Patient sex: M
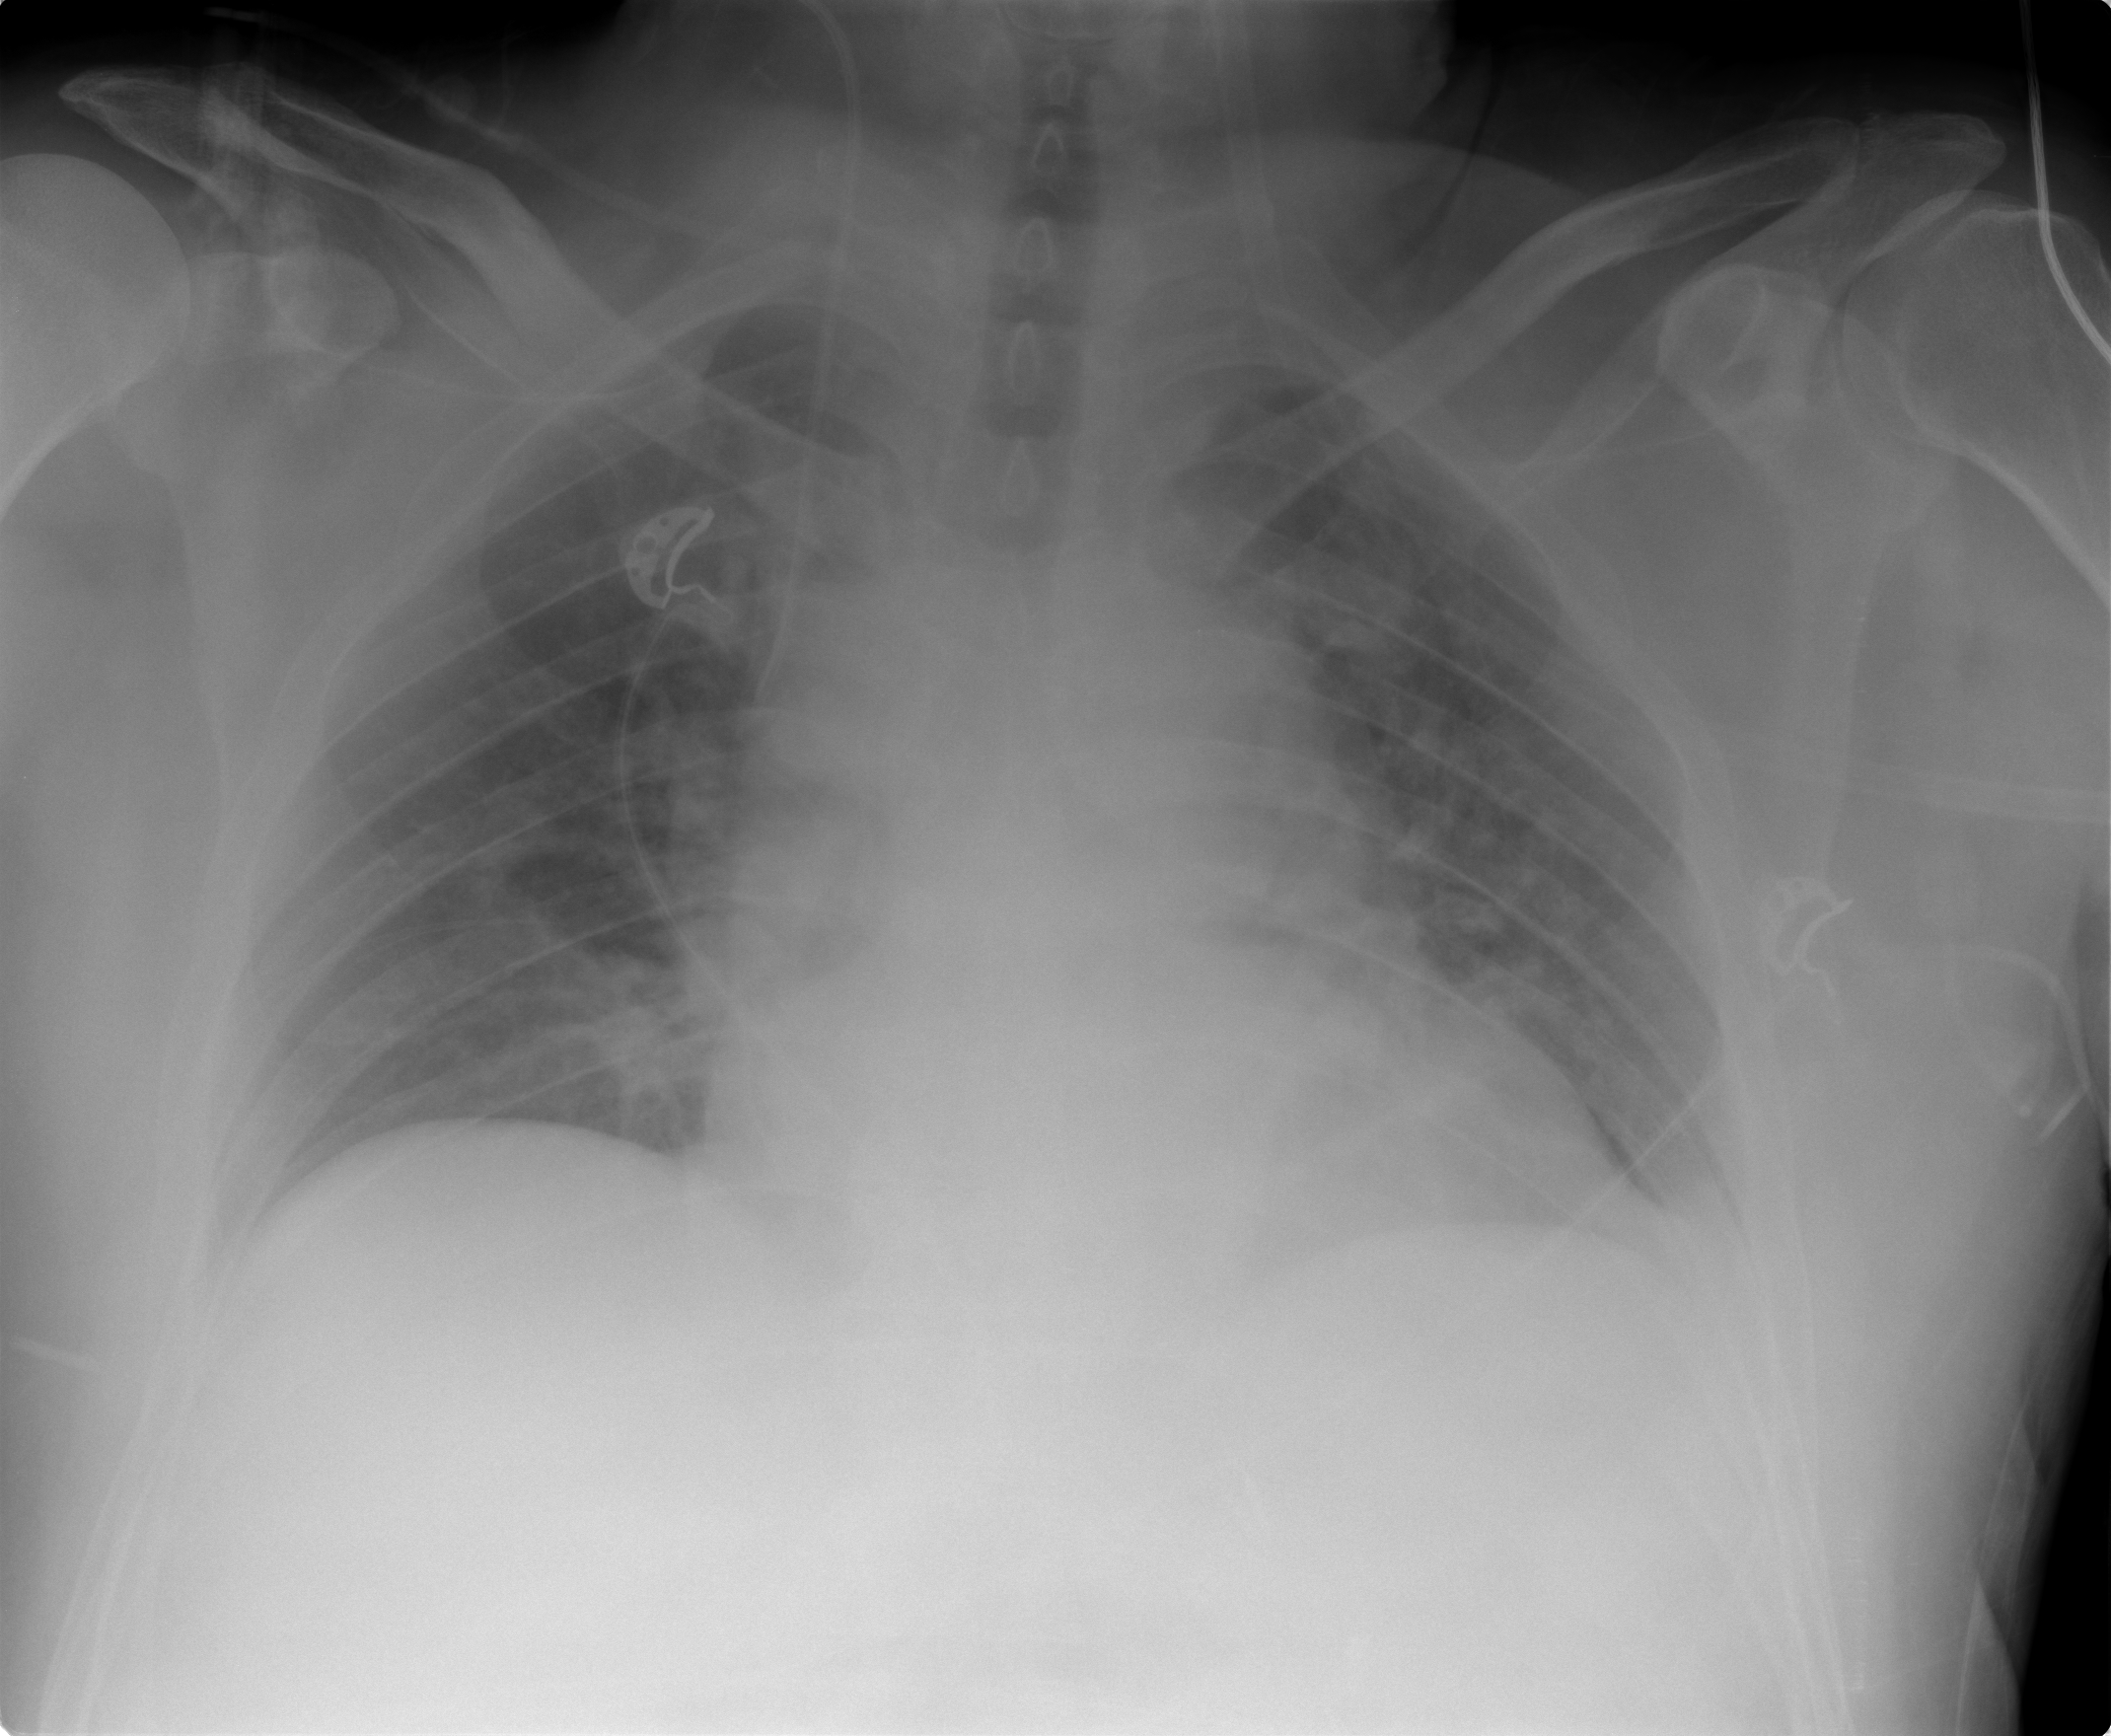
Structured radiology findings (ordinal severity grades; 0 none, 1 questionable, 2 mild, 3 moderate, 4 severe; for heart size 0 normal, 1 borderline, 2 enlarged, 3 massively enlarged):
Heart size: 1
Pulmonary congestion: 2
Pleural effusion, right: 0
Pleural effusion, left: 2
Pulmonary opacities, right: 2
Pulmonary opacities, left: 2
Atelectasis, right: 0
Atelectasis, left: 2